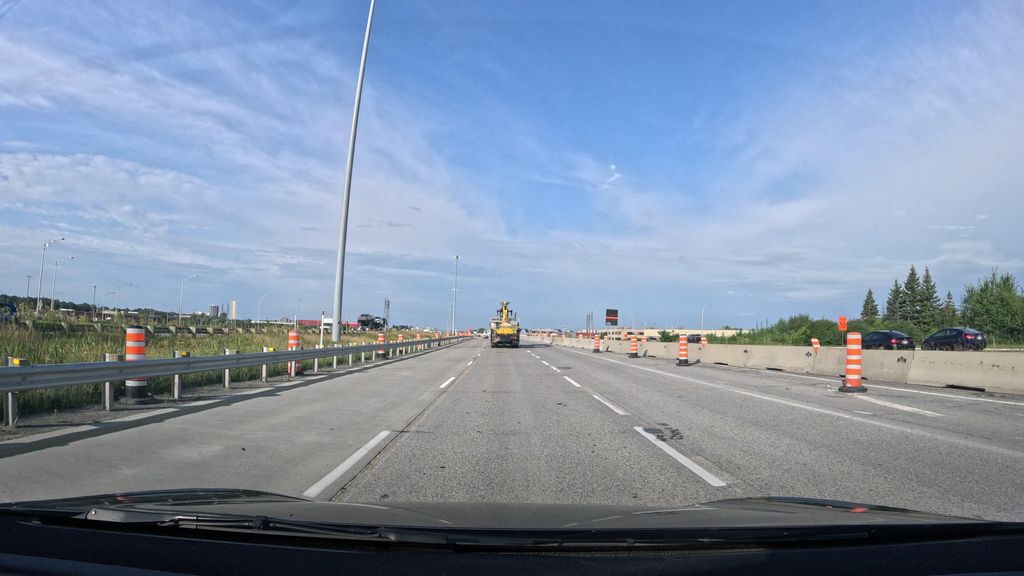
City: montreal